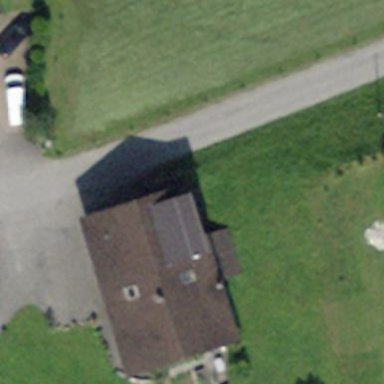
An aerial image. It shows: Simple and straightforward house.